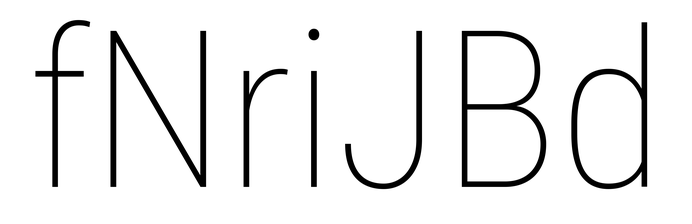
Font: Roboto_Condensed_Thin